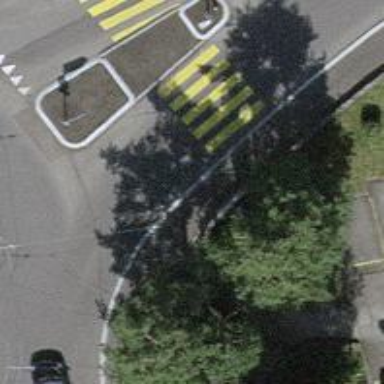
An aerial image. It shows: Kerb serving as barrier.